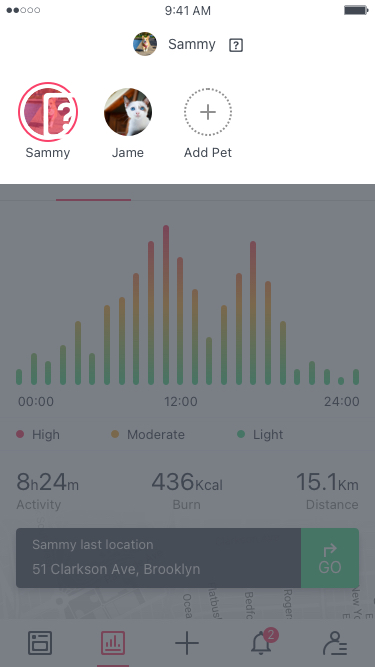
Text in this UI design:
Sammy
Jame
Add Pet
Sammy